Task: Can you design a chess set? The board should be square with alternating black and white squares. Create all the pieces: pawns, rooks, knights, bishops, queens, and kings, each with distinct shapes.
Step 881:
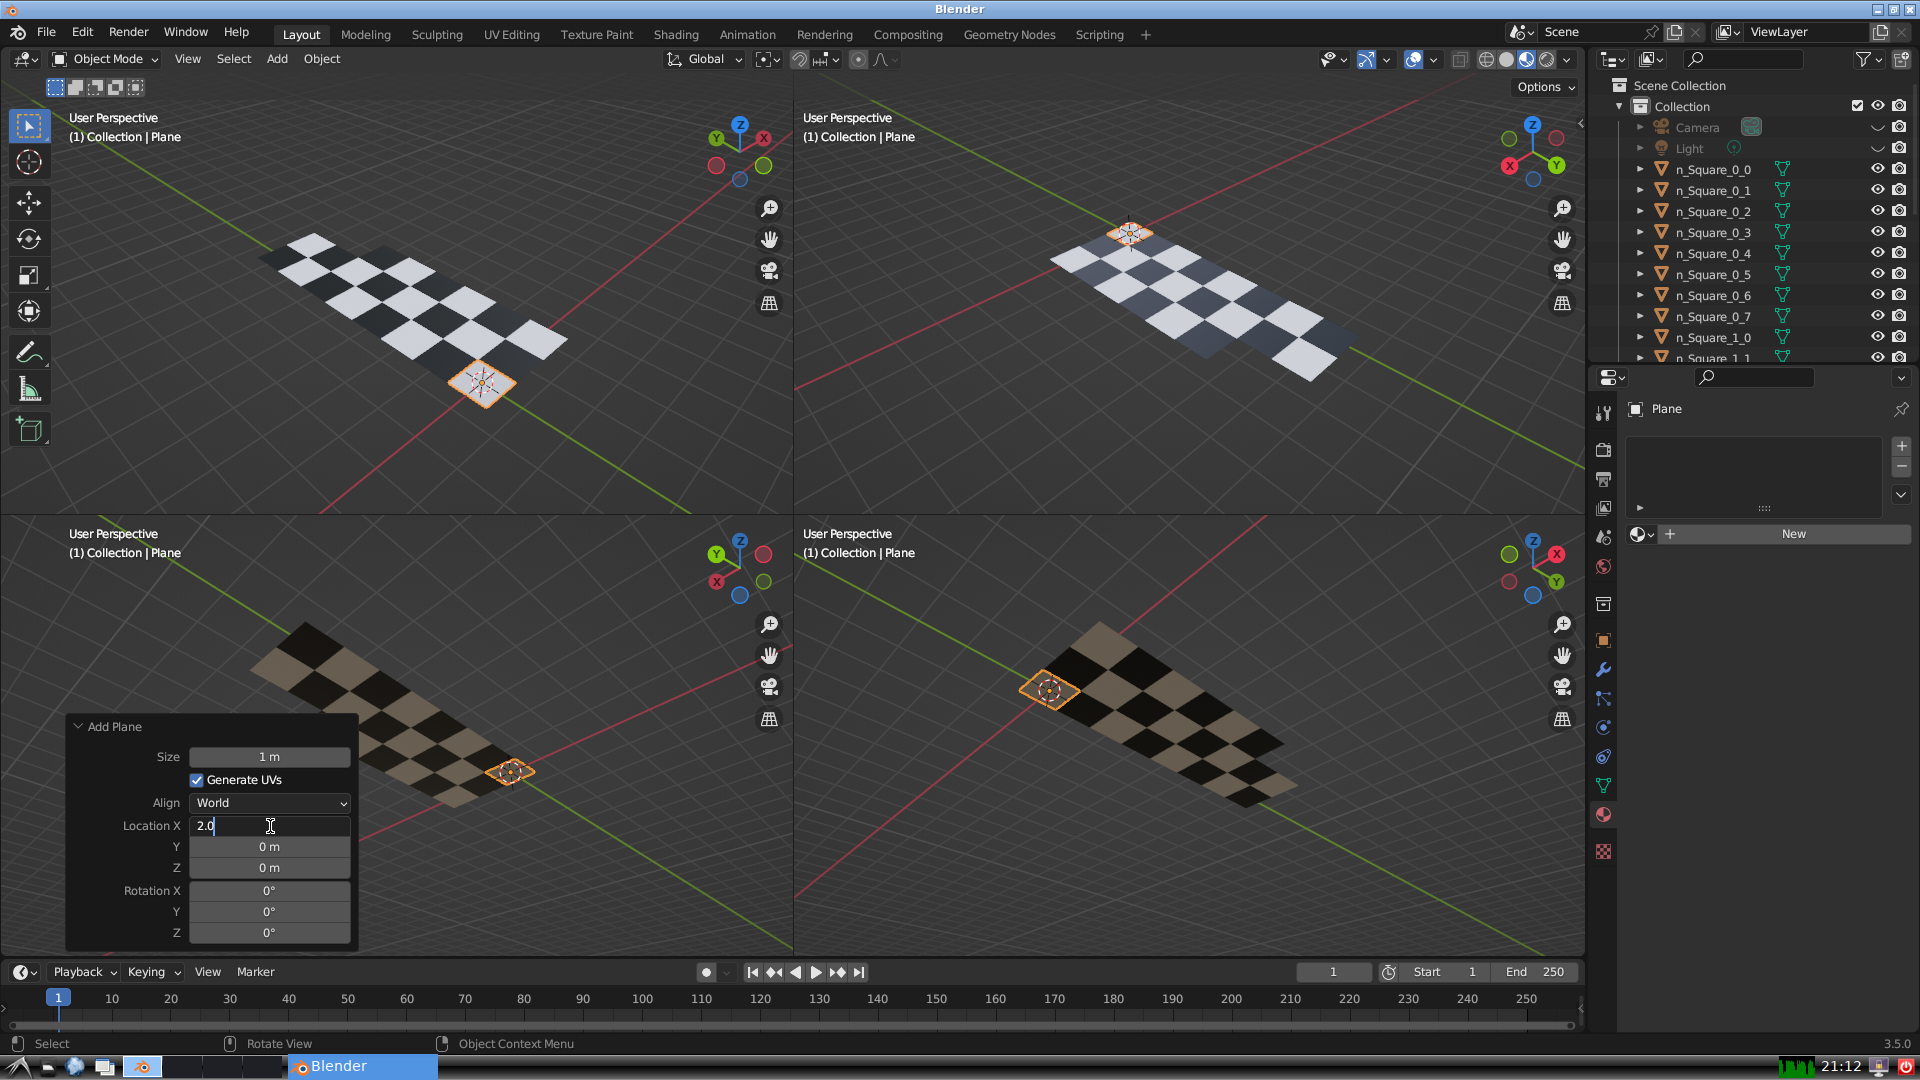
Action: {"key_press": ['Return']}